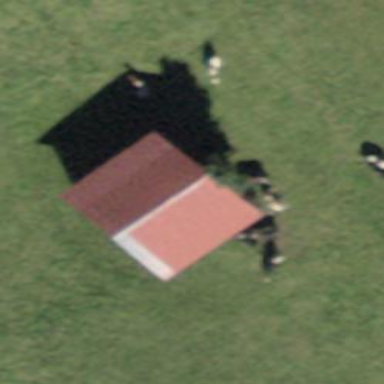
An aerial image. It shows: Barn.